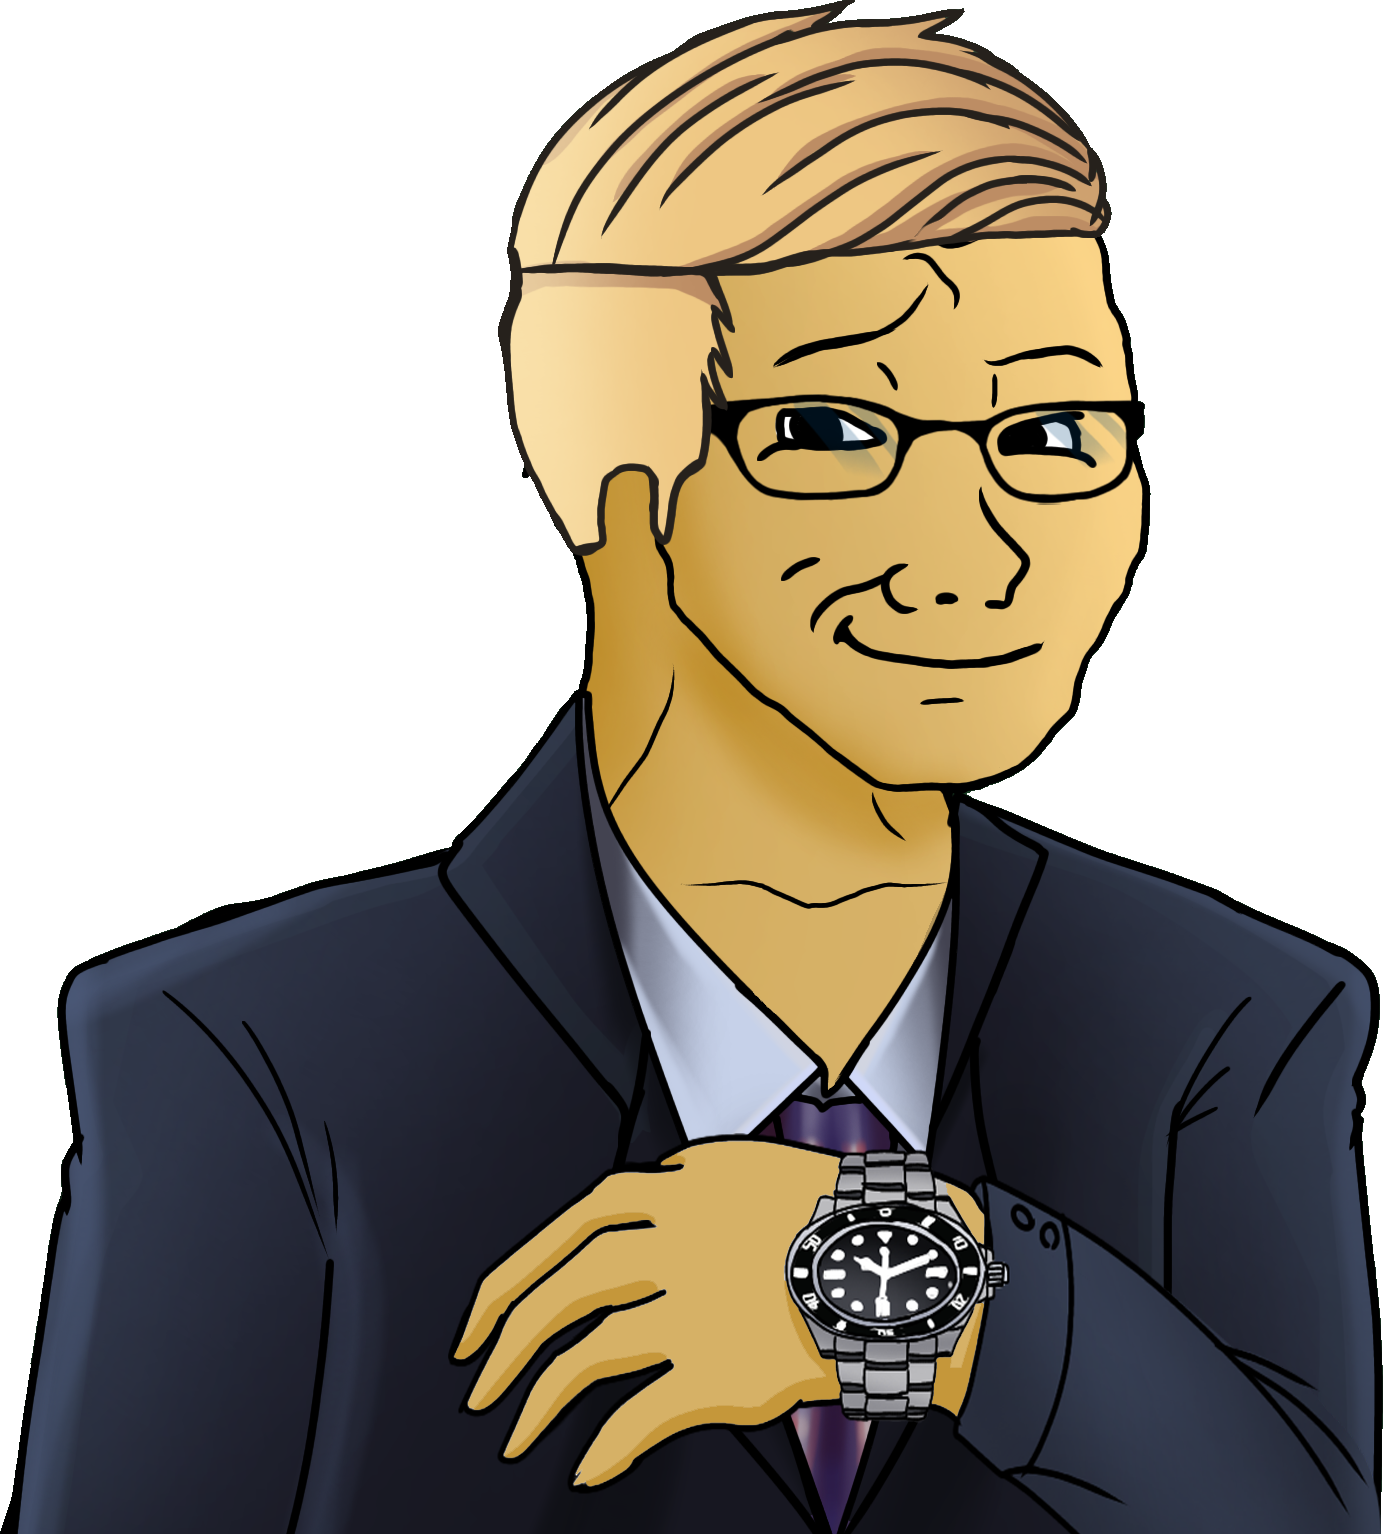
Label: 5_Smugjak